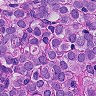
Metastatic tissue present: yes